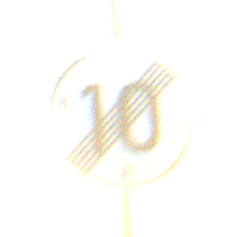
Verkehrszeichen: EndeGeschwindigkeit10
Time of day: SunriseSunset
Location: Outdoor (Nature)
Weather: PartlyCloudy
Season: NotSpecified
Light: Natural